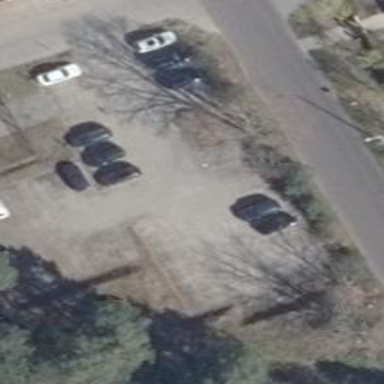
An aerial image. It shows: Parking area.